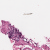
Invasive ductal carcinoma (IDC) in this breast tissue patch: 0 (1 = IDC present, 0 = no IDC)